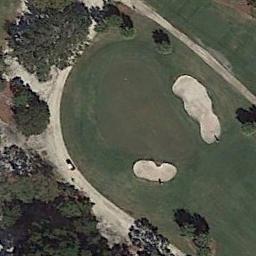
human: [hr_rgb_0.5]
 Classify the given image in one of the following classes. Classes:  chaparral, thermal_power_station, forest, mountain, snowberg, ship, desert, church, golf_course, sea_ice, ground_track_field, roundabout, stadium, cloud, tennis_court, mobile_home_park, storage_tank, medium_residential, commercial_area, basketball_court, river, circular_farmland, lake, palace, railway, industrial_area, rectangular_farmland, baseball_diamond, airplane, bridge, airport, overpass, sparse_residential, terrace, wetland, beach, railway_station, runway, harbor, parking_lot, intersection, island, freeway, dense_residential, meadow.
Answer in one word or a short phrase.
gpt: golf_course